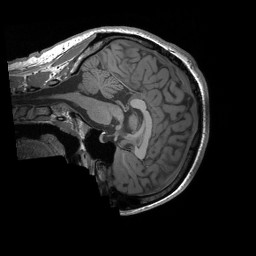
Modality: T1w
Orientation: sagittal
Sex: male
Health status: ill
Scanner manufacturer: siemens
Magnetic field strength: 3 T
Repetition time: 1.66 s
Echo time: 0.00254 s